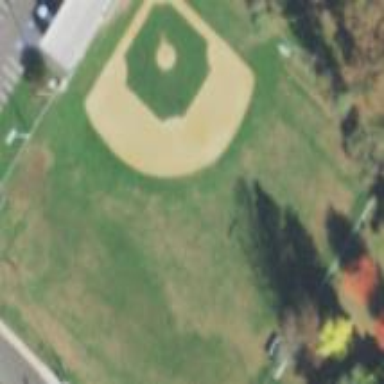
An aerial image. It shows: Baseball pitch for leisure land.